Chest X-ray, PA view. Patient: 26 years old, sex M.
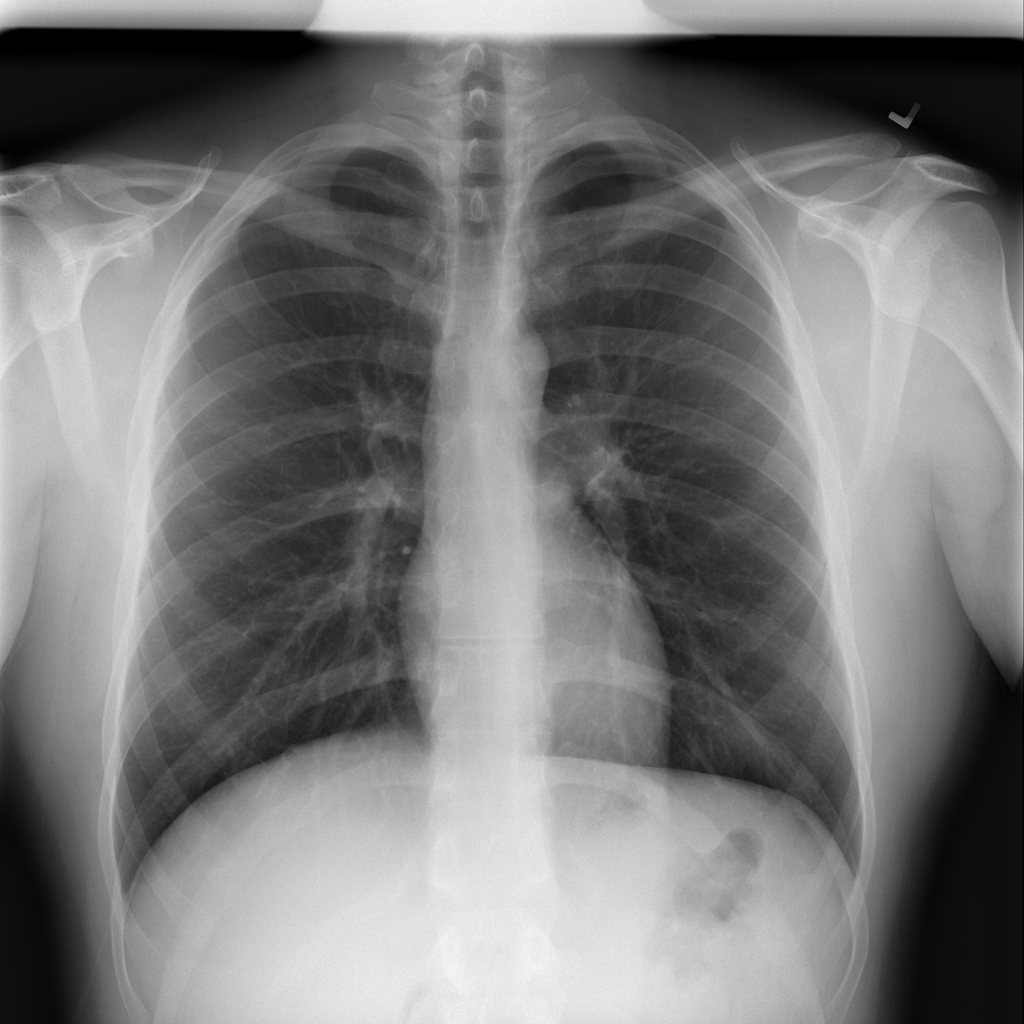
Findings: No Finding